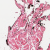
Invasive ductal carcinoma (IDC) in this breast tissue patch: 0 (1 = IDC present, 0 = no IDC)